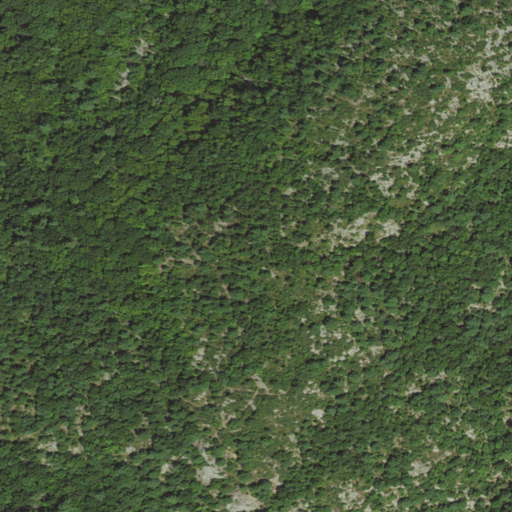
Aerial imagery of mountain in Massachusetts named Hancock Hill containing deciduous forest, mixed forest, pasture, and open development